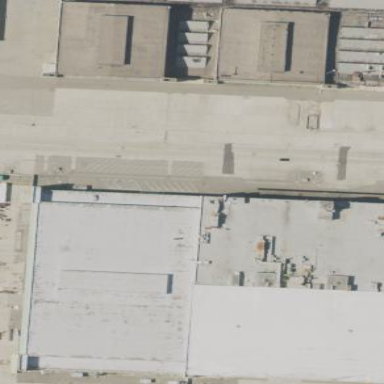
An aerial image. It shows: Hangar building.